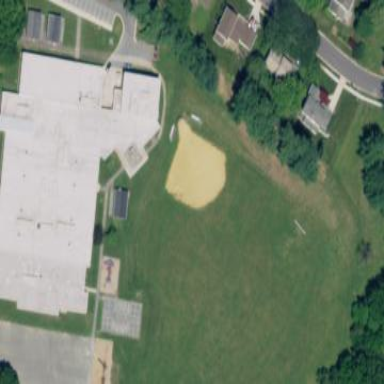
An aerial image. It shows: Baseball pitch for leisure land activities.